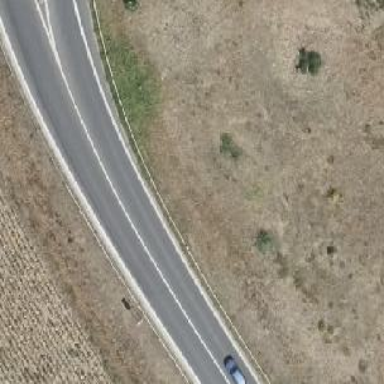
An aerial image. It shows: Asphalt motorway link with embankment.